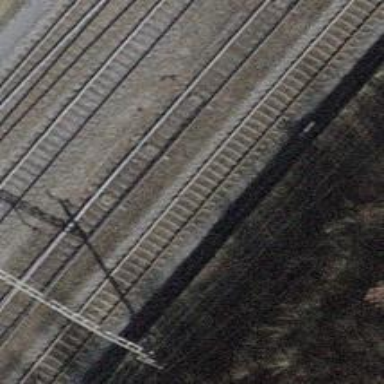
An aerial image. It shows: Single railway track with electrification through contact line.